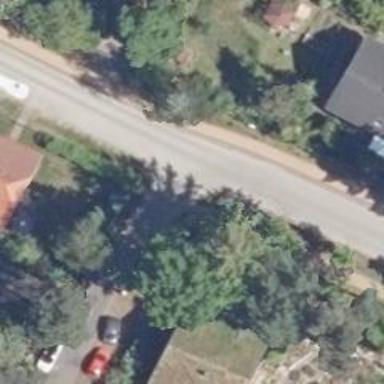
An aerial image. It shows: Residential road.